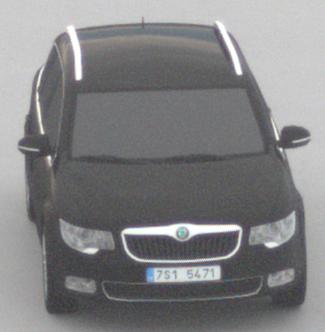
Make: Skoda
Model: Superb Combi 1.4 TSI
Detailed model: Superb (II) Combi
Model produced from: 2010/01
Model produced until: 2011/10
Doors: 5
Color: black
Road condition: dry road
Daytime: morning or afternoon
Contrast: low contrast